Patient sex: F
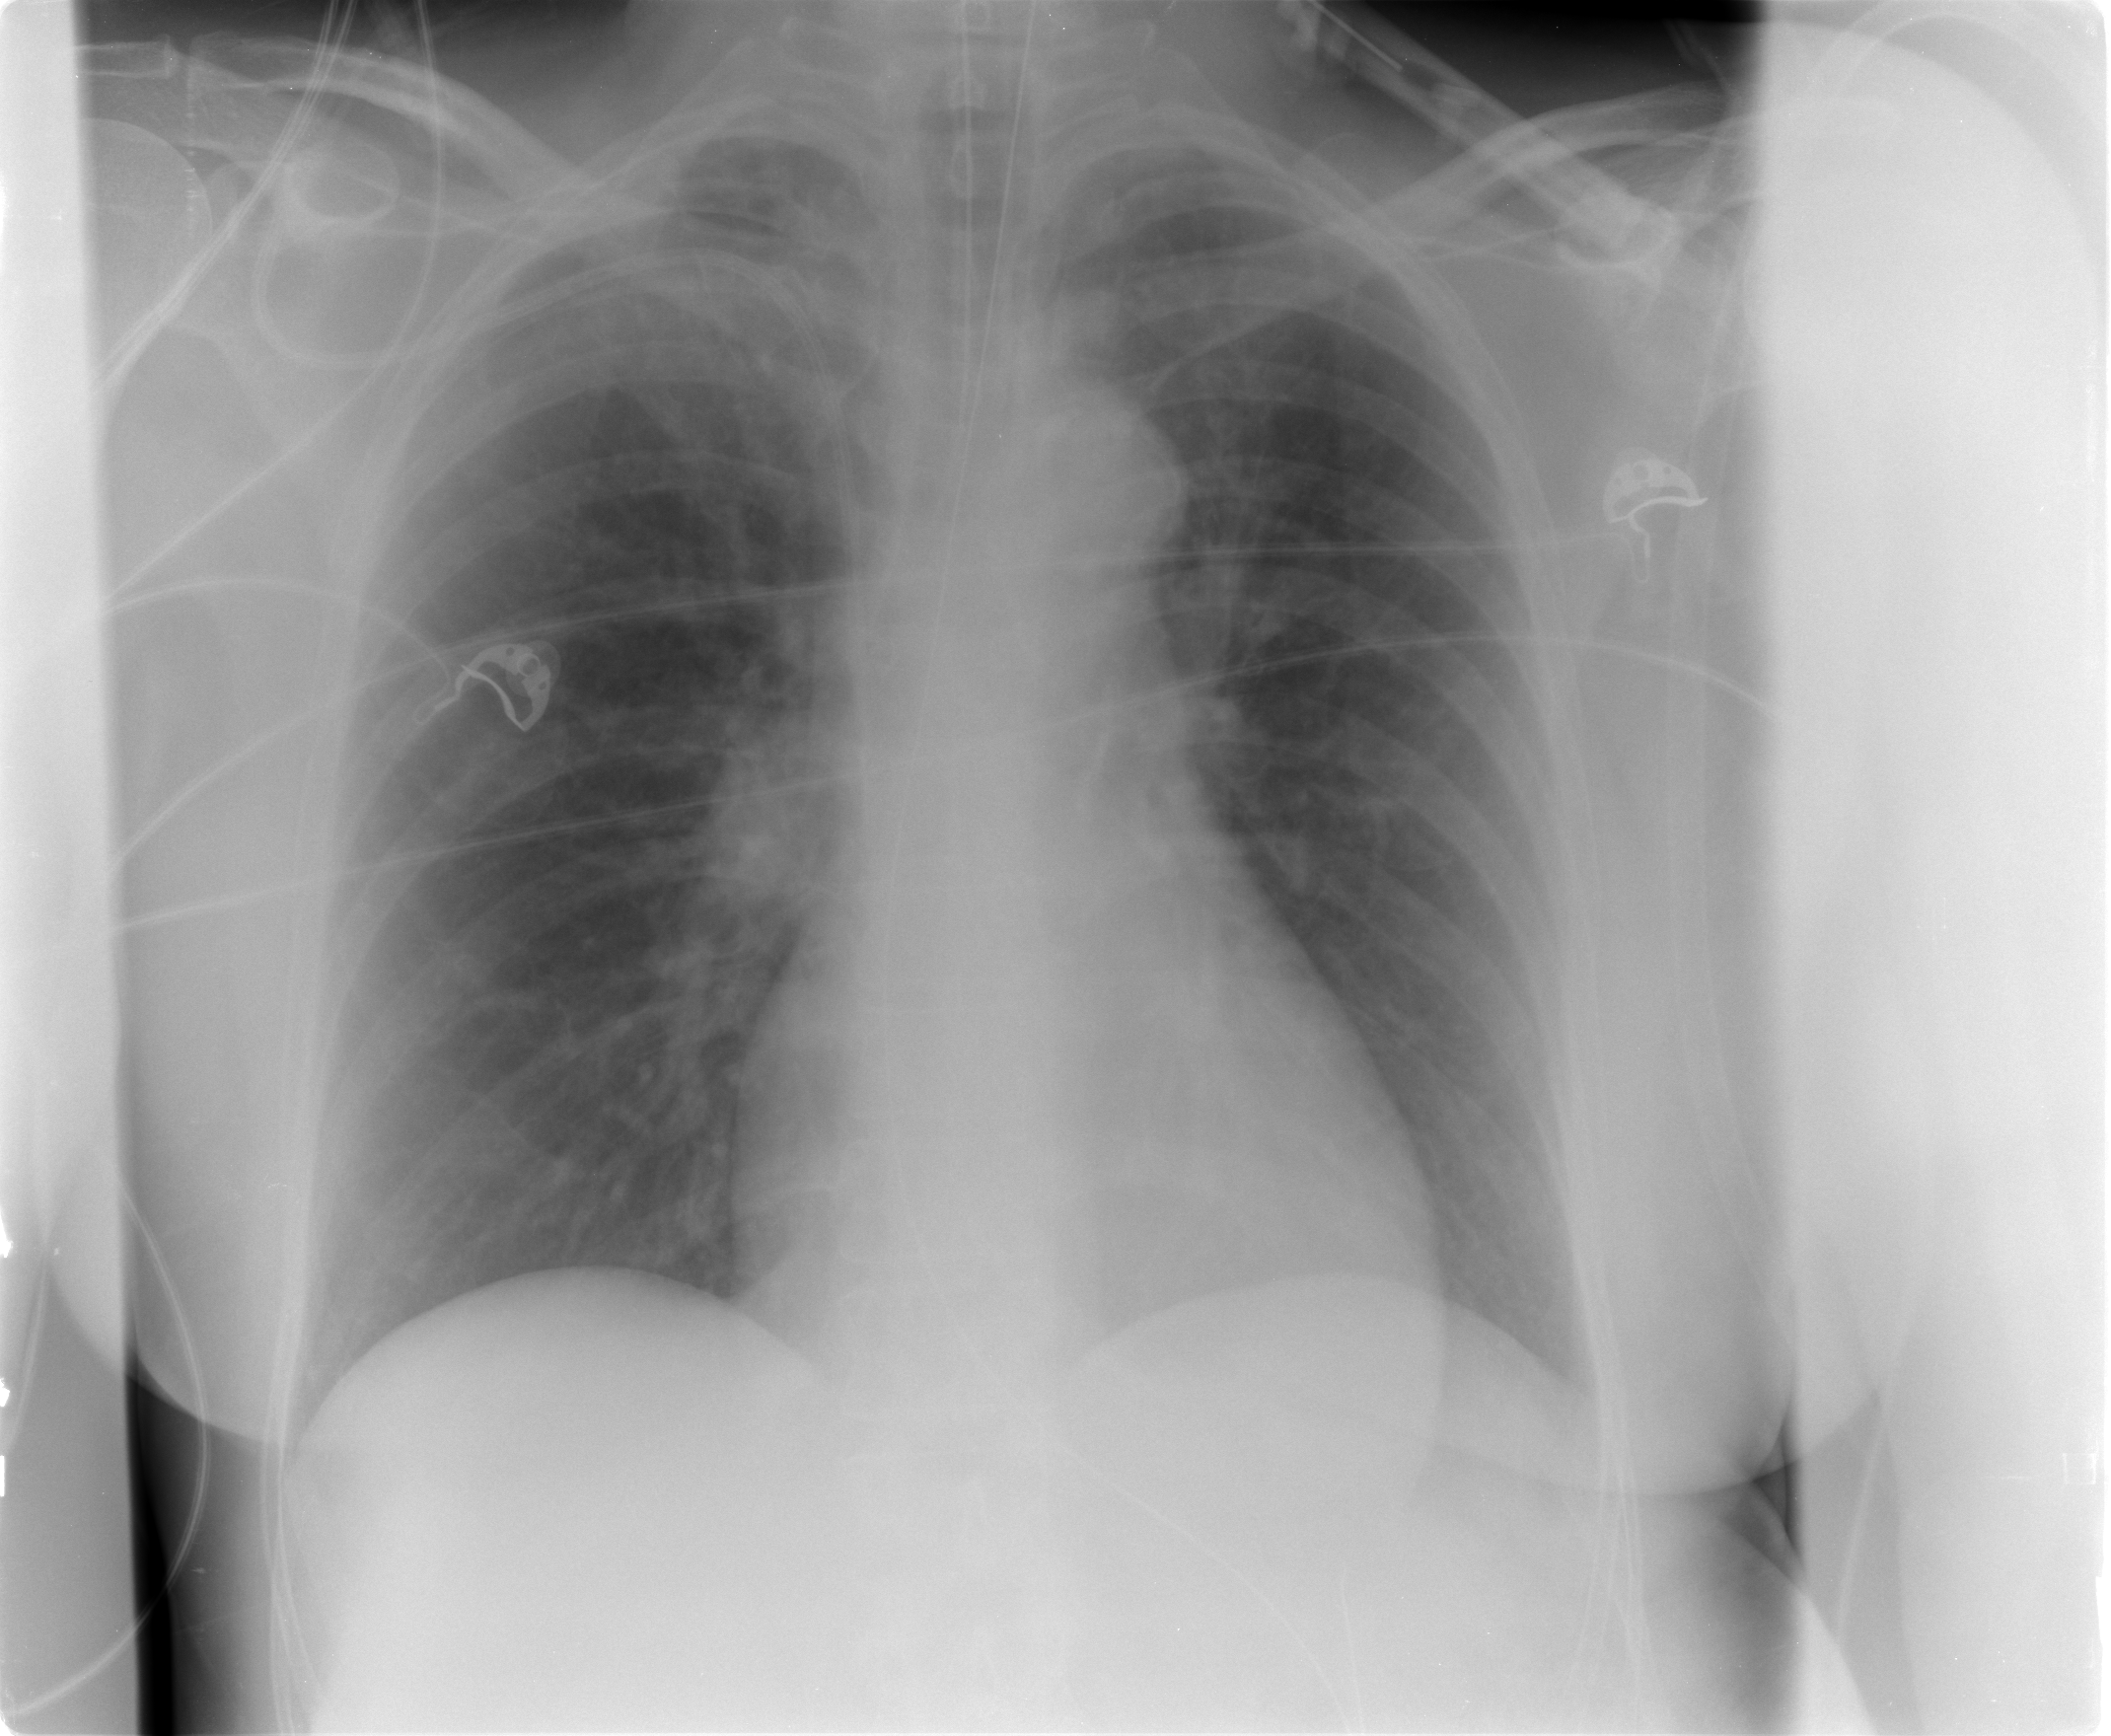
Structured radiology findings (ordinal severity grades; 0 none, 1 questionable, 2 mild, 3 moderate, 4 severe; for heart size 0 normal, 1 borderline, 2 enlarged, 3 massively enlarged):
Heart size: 0
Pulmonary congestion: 0
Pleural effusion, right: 0
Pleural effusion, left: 0
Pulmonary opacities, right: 0
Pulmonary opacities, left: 0
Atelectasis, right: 2
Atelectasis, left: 0